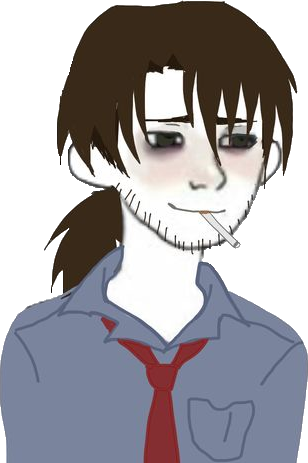
Label: 5_Twinkjak